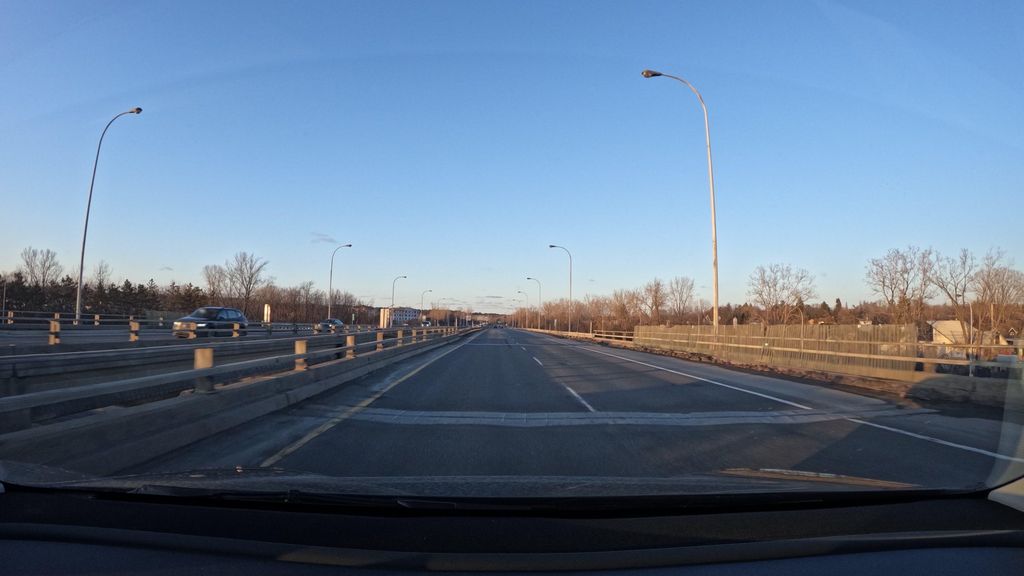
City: montreal